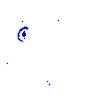
Particle: electron